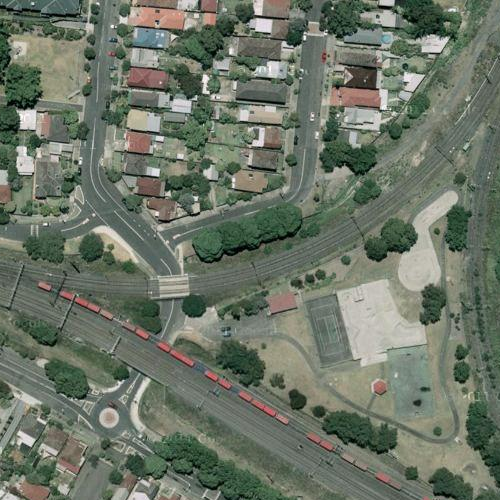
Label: sydney